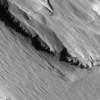
Atmospheric dust classification: not_dusty